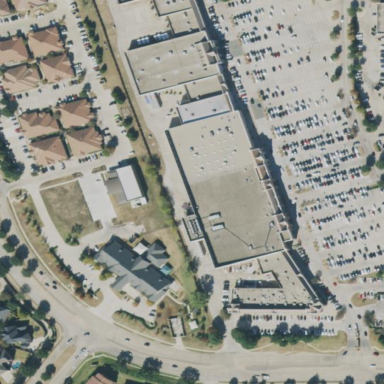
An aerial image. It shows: Retail building.